Question: I would like to fill in two triangles located between two CPTScatterPlots.
See attached.
I tried areaFill, but maybe that was not intended to be used for this purpose. Any suggestions?
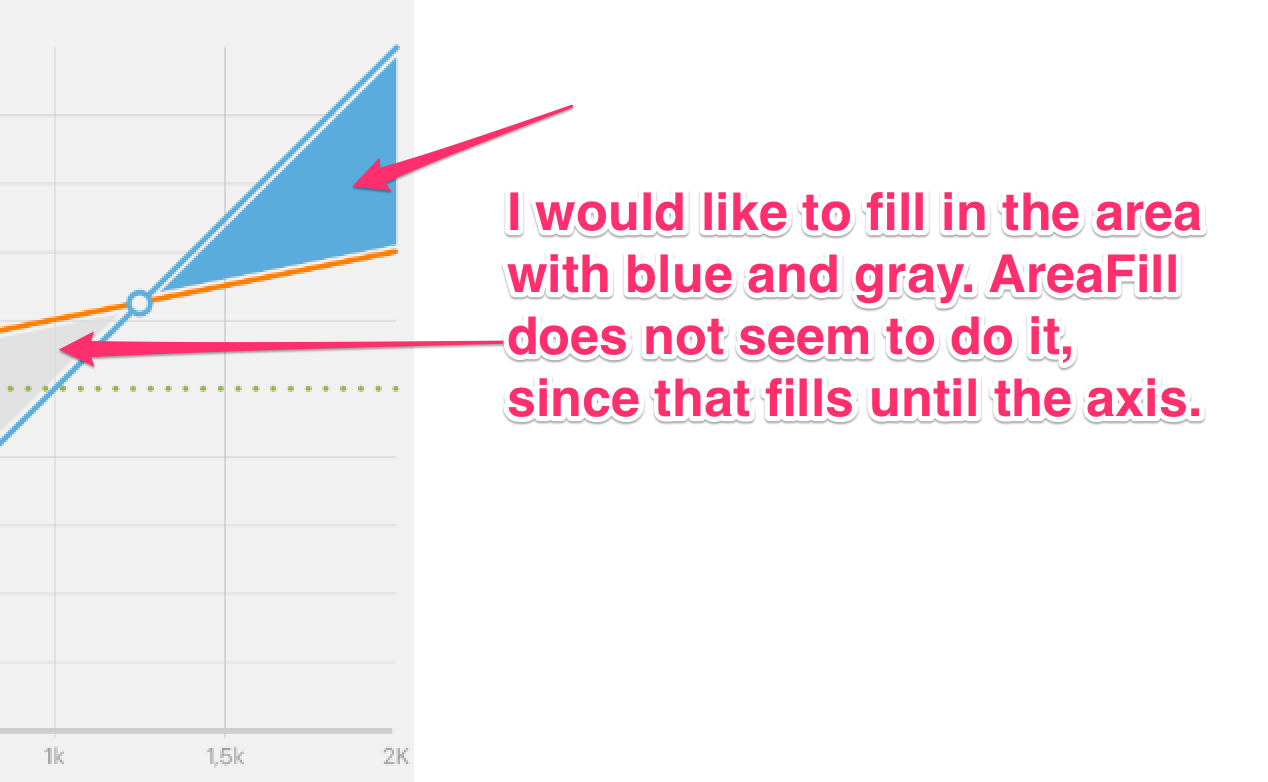
Answer: The 'areaFill' is drawn between the data line (whether or not the line is actually drawn) and the 'areaBaseValue'. You might be able to make it work with a third plot. Use it to draw a closed shape covering the filled area. For example, to draw a filled triangle, use four data points with the first and last points the same.